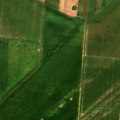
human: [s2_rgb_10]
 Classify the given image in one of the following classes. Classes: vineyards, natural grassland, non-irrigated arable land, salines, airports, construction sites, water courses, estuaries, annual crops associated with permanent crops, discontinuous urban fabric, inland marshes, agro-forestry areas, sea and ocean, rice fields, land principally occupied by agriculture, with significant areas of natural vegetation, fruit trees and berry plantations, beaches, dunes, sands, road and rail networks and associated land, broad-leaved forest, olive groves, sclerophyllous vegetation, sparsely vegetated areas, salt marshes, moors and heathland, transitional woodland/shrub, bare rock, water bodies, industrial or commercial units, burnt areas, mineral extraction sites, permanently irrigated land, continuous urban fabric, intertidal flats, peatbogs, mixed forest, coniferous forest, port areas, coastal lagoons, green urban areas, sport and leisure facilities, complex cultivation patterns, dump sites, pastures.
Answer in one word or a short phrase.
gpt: non-irrigated arable land